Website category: phone
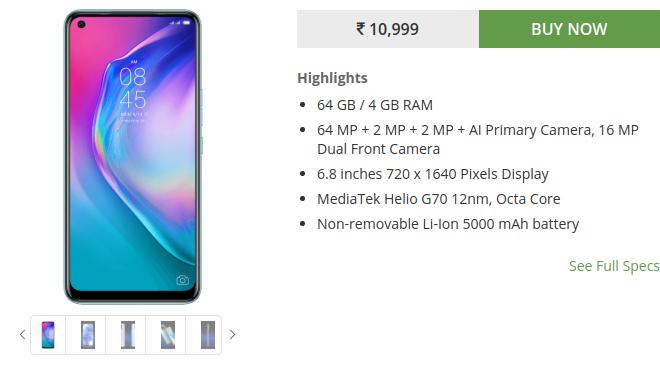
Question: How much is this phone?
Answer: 10,999

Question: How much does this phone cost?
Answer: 10,999

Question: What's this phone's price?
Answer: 10,999

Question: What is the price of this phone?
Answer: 10,999

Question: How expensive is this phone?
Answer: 10,999

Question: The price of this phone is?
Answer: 10,999

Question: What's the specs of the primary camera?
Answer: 64 MP + 2 MP + 2 MP + AI Primary Camera

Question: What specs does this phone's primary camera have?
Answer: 64 MP + 2 MP + 2 MP + AI Primary Camera

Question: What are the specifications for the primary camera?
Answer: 64 MP + 2 MP + 2 MP + AI Primary Camera

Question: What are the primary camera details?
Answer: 64 MP + 2 MP + 2 MP + AI Primary Camera

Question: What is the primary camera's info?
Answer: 64 MP + 2 MP + 2 MP + AI Primary Camera

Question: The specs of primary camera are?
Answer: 64 MP + 2 MP + 2 MP + AI Primary Camera

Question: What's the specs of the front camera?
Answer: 16 MP Dual Front Camera

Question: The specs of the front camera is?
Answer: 16 MP Dual Front Camera

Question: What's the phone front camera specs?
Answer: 16 MP Dual Front Camera

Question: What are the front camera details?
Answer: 16 MP Dual Front Camera

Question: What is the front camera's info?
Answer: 16 MP Dual Front Camera

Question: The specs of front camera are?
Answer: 16 MP Dual Front Camera

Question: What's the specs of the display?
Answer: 6.8 inches 720 x 1640 Pixels Display

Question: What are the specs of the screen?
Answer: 6.8 inches 720 x 1640 Pixels Display

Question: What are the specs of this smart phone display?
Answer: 6.8 inches 720 x 1640 Pixels Display

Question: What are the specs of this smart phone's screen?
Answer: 6.8 inches 720 x 1640 Pixels Display

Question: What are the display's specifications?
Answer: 6.8 inches 720 x 1640 Pixels Display

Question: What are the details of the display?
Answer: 6.8 inches 720 x 1640 Pixels Display

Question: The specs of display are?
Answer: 6.8 inches 720 x 1640 Pixels Display

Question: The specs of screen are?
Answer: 6.8 inches 720 x 1640 Pixels Display

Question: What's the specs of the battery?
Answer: Non-removable Li-Ion 5000 mAh battery

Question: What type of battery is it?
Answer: Non-removable Li-Ion 5000 mAh battery

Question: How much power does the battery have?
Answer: Non-removable Li-Ion 5000 mAh battery

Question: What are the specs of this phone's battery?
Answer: Non-removable Li-Ion 5000 mAh battery

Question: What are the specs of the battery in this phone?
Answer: Non-removable Li-Ion 5000 mAh battery

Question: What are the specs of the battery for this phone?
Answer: Non-removable Li-Ion 5000 mAh battery

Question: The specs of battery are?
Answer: Non-removable Li-Ion 5000 mAh battery